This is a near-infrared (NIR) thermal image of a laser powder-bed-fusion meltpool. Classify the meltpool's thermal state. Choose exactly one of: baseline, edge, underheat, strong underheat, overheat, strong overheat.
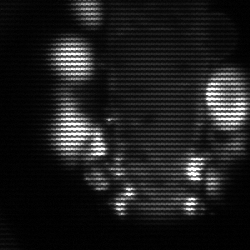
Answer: strong underheat